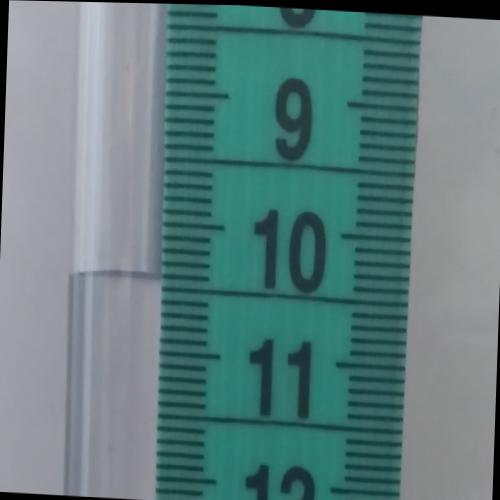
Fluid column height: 10.4 cm